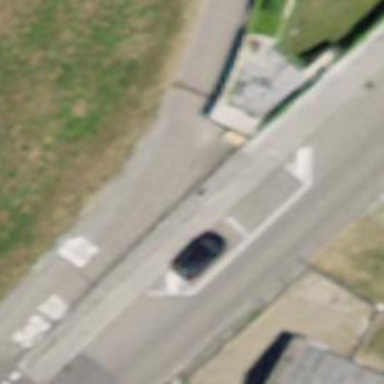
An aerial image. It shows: Parking area with grass paver surface.